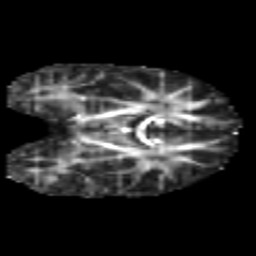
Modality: FA
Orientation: coronal
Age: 7
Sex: male
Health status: healthy